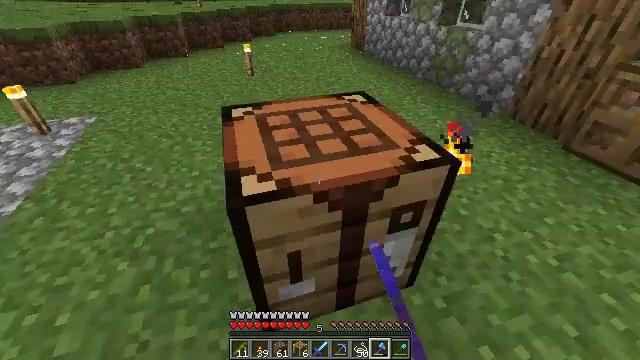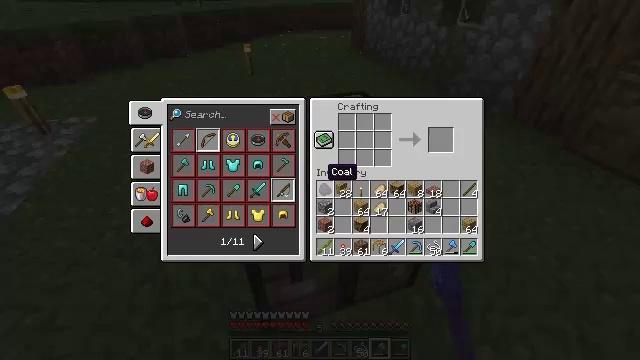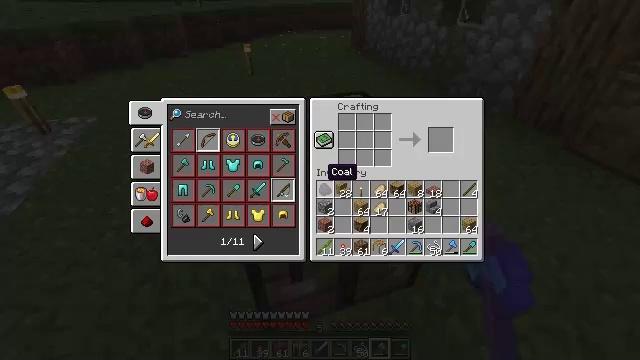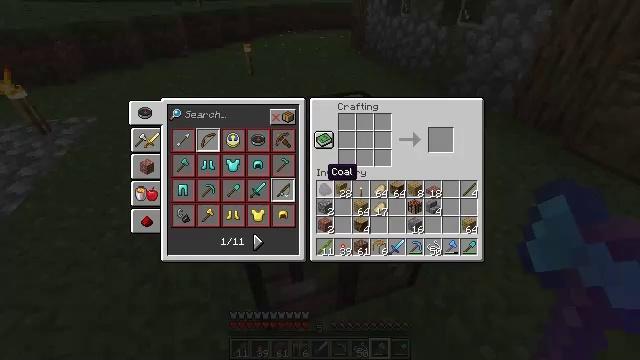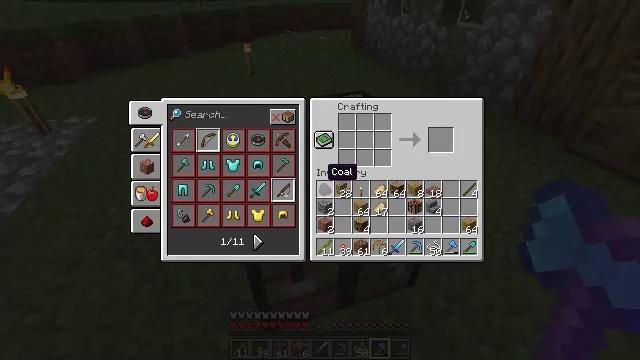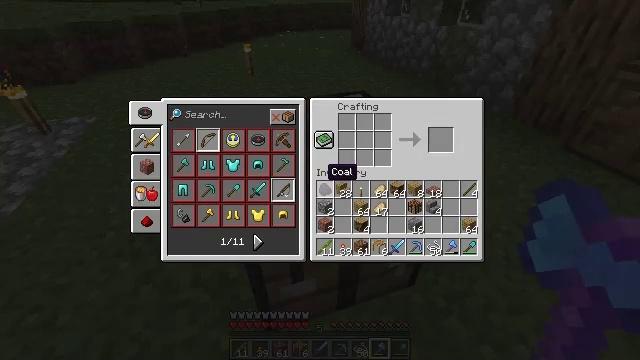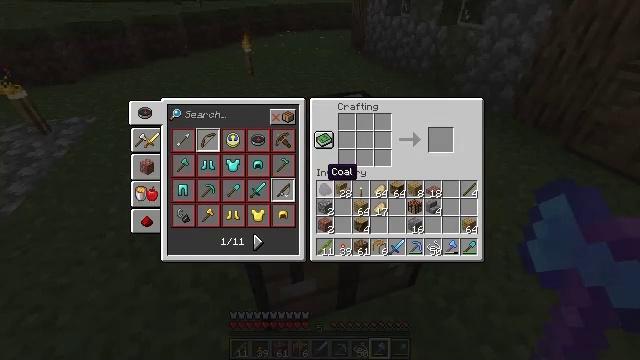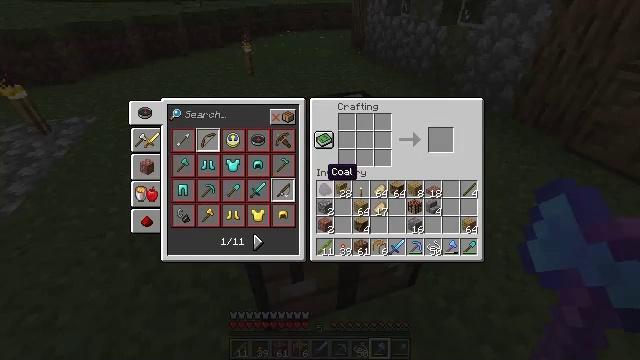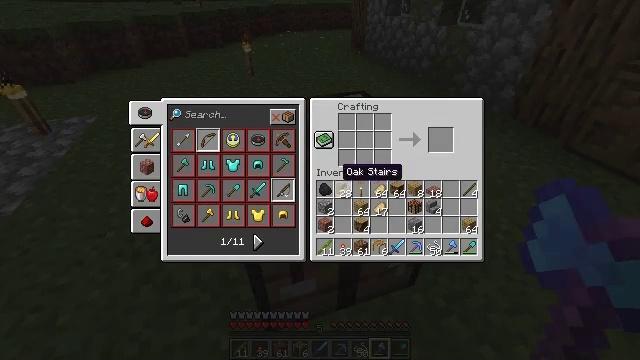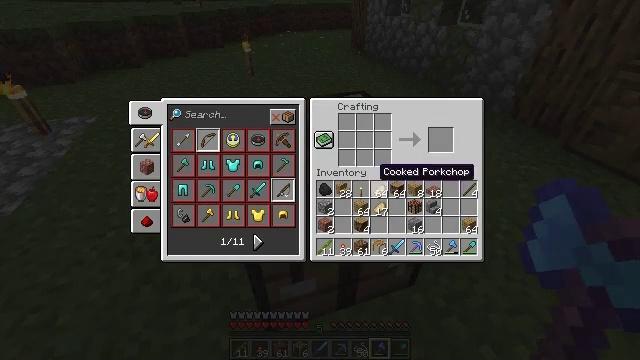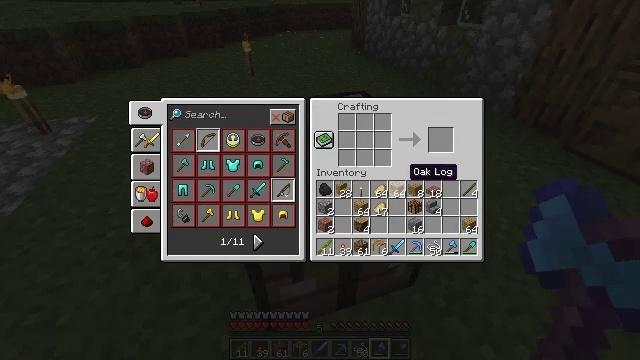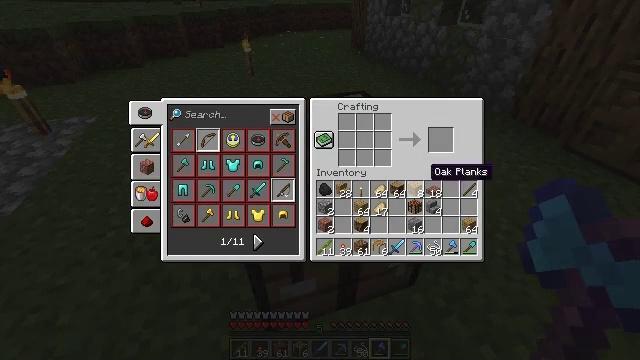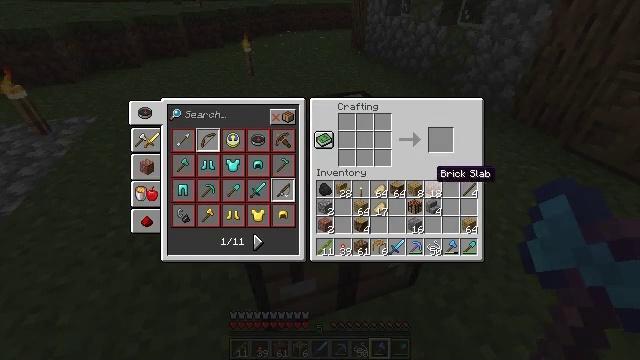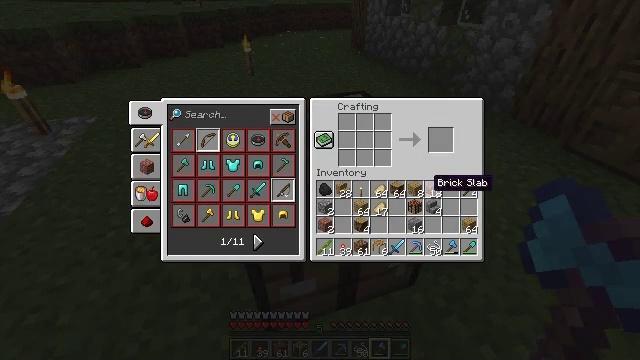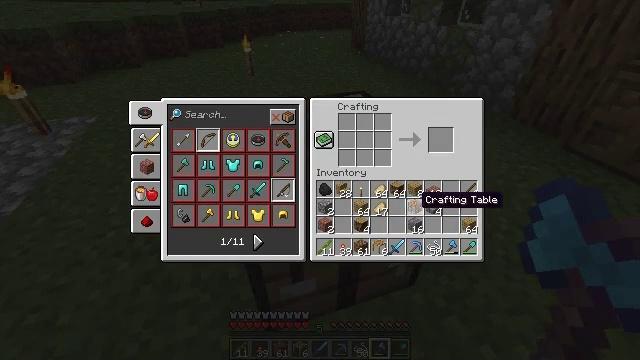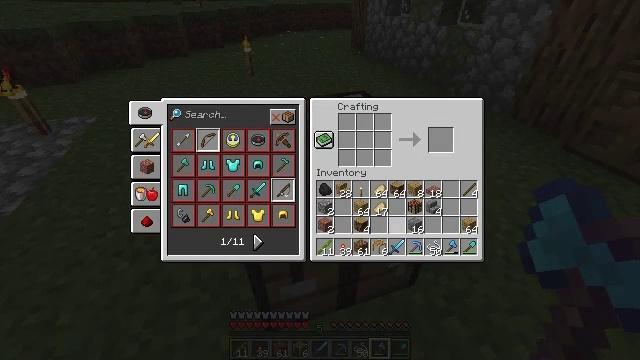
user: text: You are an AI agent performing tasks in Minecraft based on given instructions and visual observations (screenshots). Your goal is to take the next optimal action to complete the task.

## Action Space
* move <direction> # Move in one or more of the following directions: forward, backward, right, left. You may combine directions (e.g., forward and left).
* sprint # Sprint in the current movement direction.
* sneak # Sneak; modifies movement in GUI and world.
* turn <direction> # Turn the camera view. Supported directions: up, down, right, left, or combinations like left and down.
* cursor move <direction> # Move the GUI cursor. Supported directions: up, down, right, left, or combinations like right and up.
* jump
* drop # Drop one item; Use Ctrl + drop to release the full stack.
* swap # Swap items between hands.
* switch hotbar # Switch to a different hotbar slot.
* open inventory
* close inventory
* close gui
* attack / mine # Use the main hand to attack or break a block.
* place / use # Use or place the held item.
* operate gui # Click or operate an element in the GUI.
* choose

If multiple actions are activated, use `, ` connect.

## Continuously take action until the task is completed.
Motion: motion action
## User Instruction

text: Craft some scaffolding.
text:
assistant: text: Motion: open gui
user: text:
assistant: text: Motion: no_op
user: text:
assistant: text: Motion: no_op
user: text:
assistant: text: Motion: no_op
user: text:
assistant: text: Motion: no_op
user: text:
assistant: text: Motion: no_op
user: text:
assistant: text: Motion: no_op
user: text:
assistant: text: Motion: cursor move right
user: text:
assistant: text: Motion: cursor move right
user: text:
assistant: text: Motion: cursor move right
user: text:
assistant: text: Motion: cursor move right
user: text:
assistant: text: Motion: no_op
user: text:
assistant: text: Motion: cursor move down
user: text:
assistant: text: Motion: cursor move left and down
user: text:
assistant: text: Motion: cursor move left and down
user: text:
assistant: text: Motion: no_op
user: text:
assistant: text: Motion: no_op
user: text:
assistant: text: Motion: cursor move right
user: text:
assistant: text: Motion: cursor move right
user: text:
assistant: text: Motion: no_op
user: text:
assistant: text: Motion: cursor move left
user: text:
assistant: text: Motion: cursor move left and up
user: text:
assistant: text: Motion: cursor move left and up
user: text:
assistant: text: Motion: cursor move left and up
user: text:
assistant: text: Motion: cursor move up
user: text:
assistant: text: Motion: cursor move up
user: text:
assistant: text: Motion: no_op
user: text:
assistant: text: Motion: no_op
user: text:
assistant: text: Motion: no_op
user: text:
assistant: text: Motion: no_op